Question: Count the number of objects in the diagram.
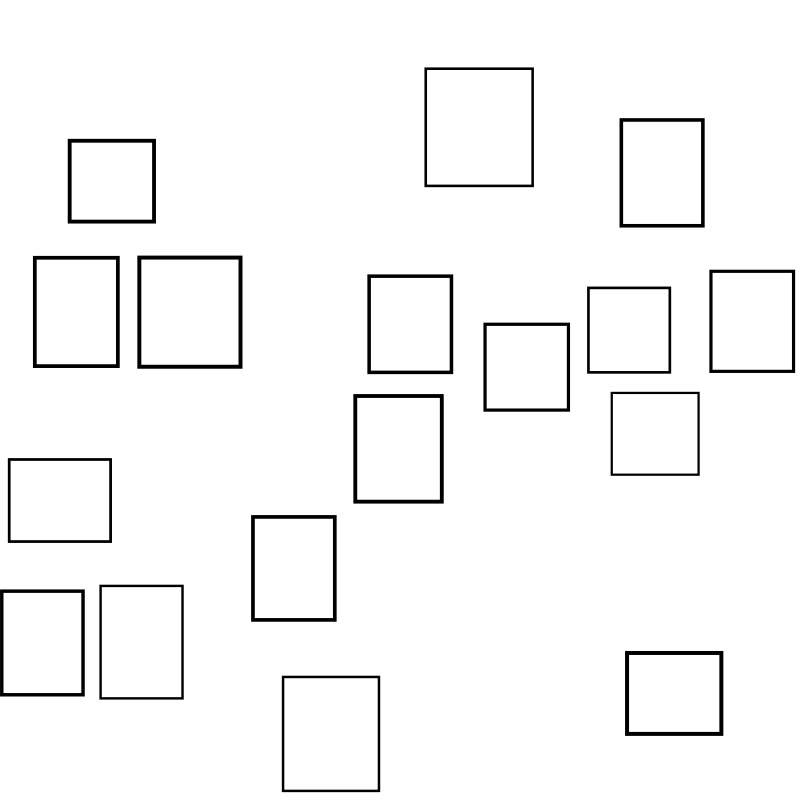
Answer: 17